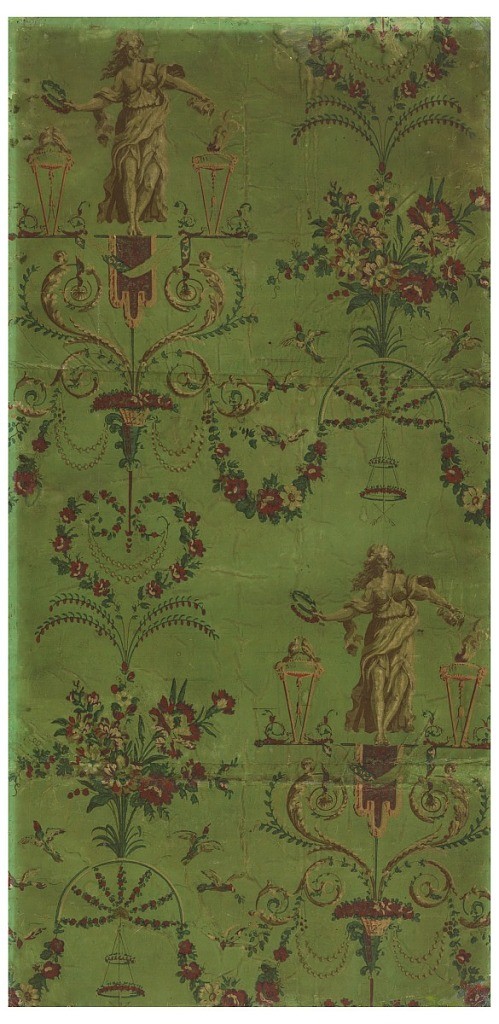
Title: Sidewall
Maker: Jean-Baptiste Réveillon, French, 1725–1811
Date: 1789
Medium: Block printed on handmade paper
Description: Arabesque paper with Priestess of Venus pouring libations, under bower supported by doves and suspended crossed arrows. The figure stands on a lambrequin, with floral scrolls, floral swags and bead swags, and floral bouquets. Printed in twelve colors on green ground.